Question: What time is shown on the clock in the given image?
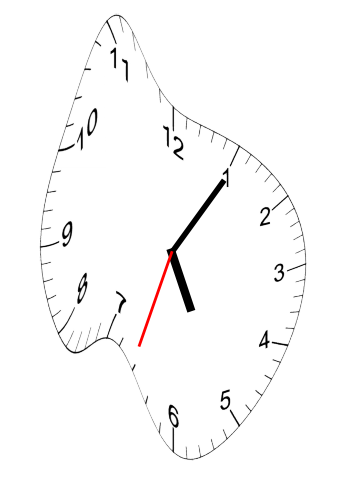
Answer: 05:05:33